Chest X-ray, PA view. Patient: 47 years old, sex M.
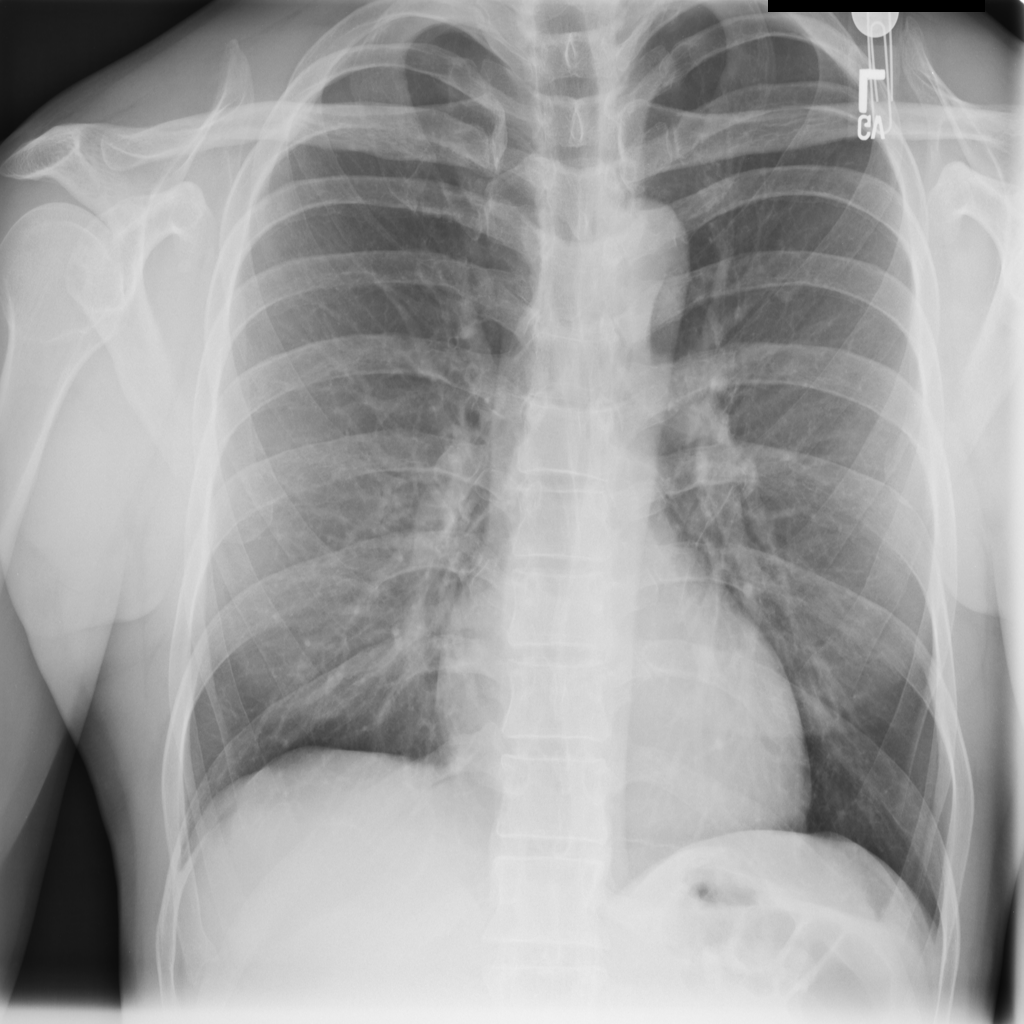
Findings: No Finding